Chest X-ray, PA view. Patient: 45 years old, sex F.
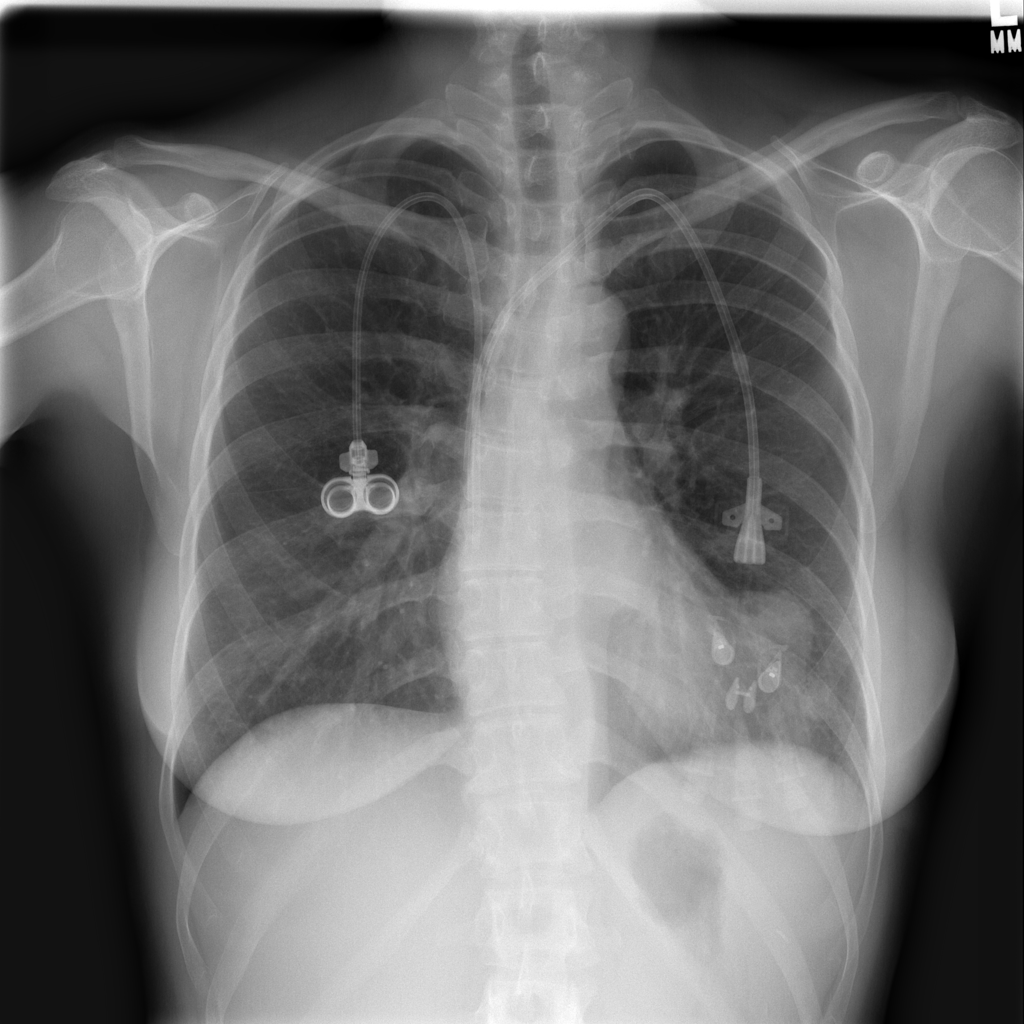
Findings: Mass